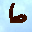
Label: 6